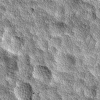
Atmospheric dust classification: not_dusty